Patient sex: M
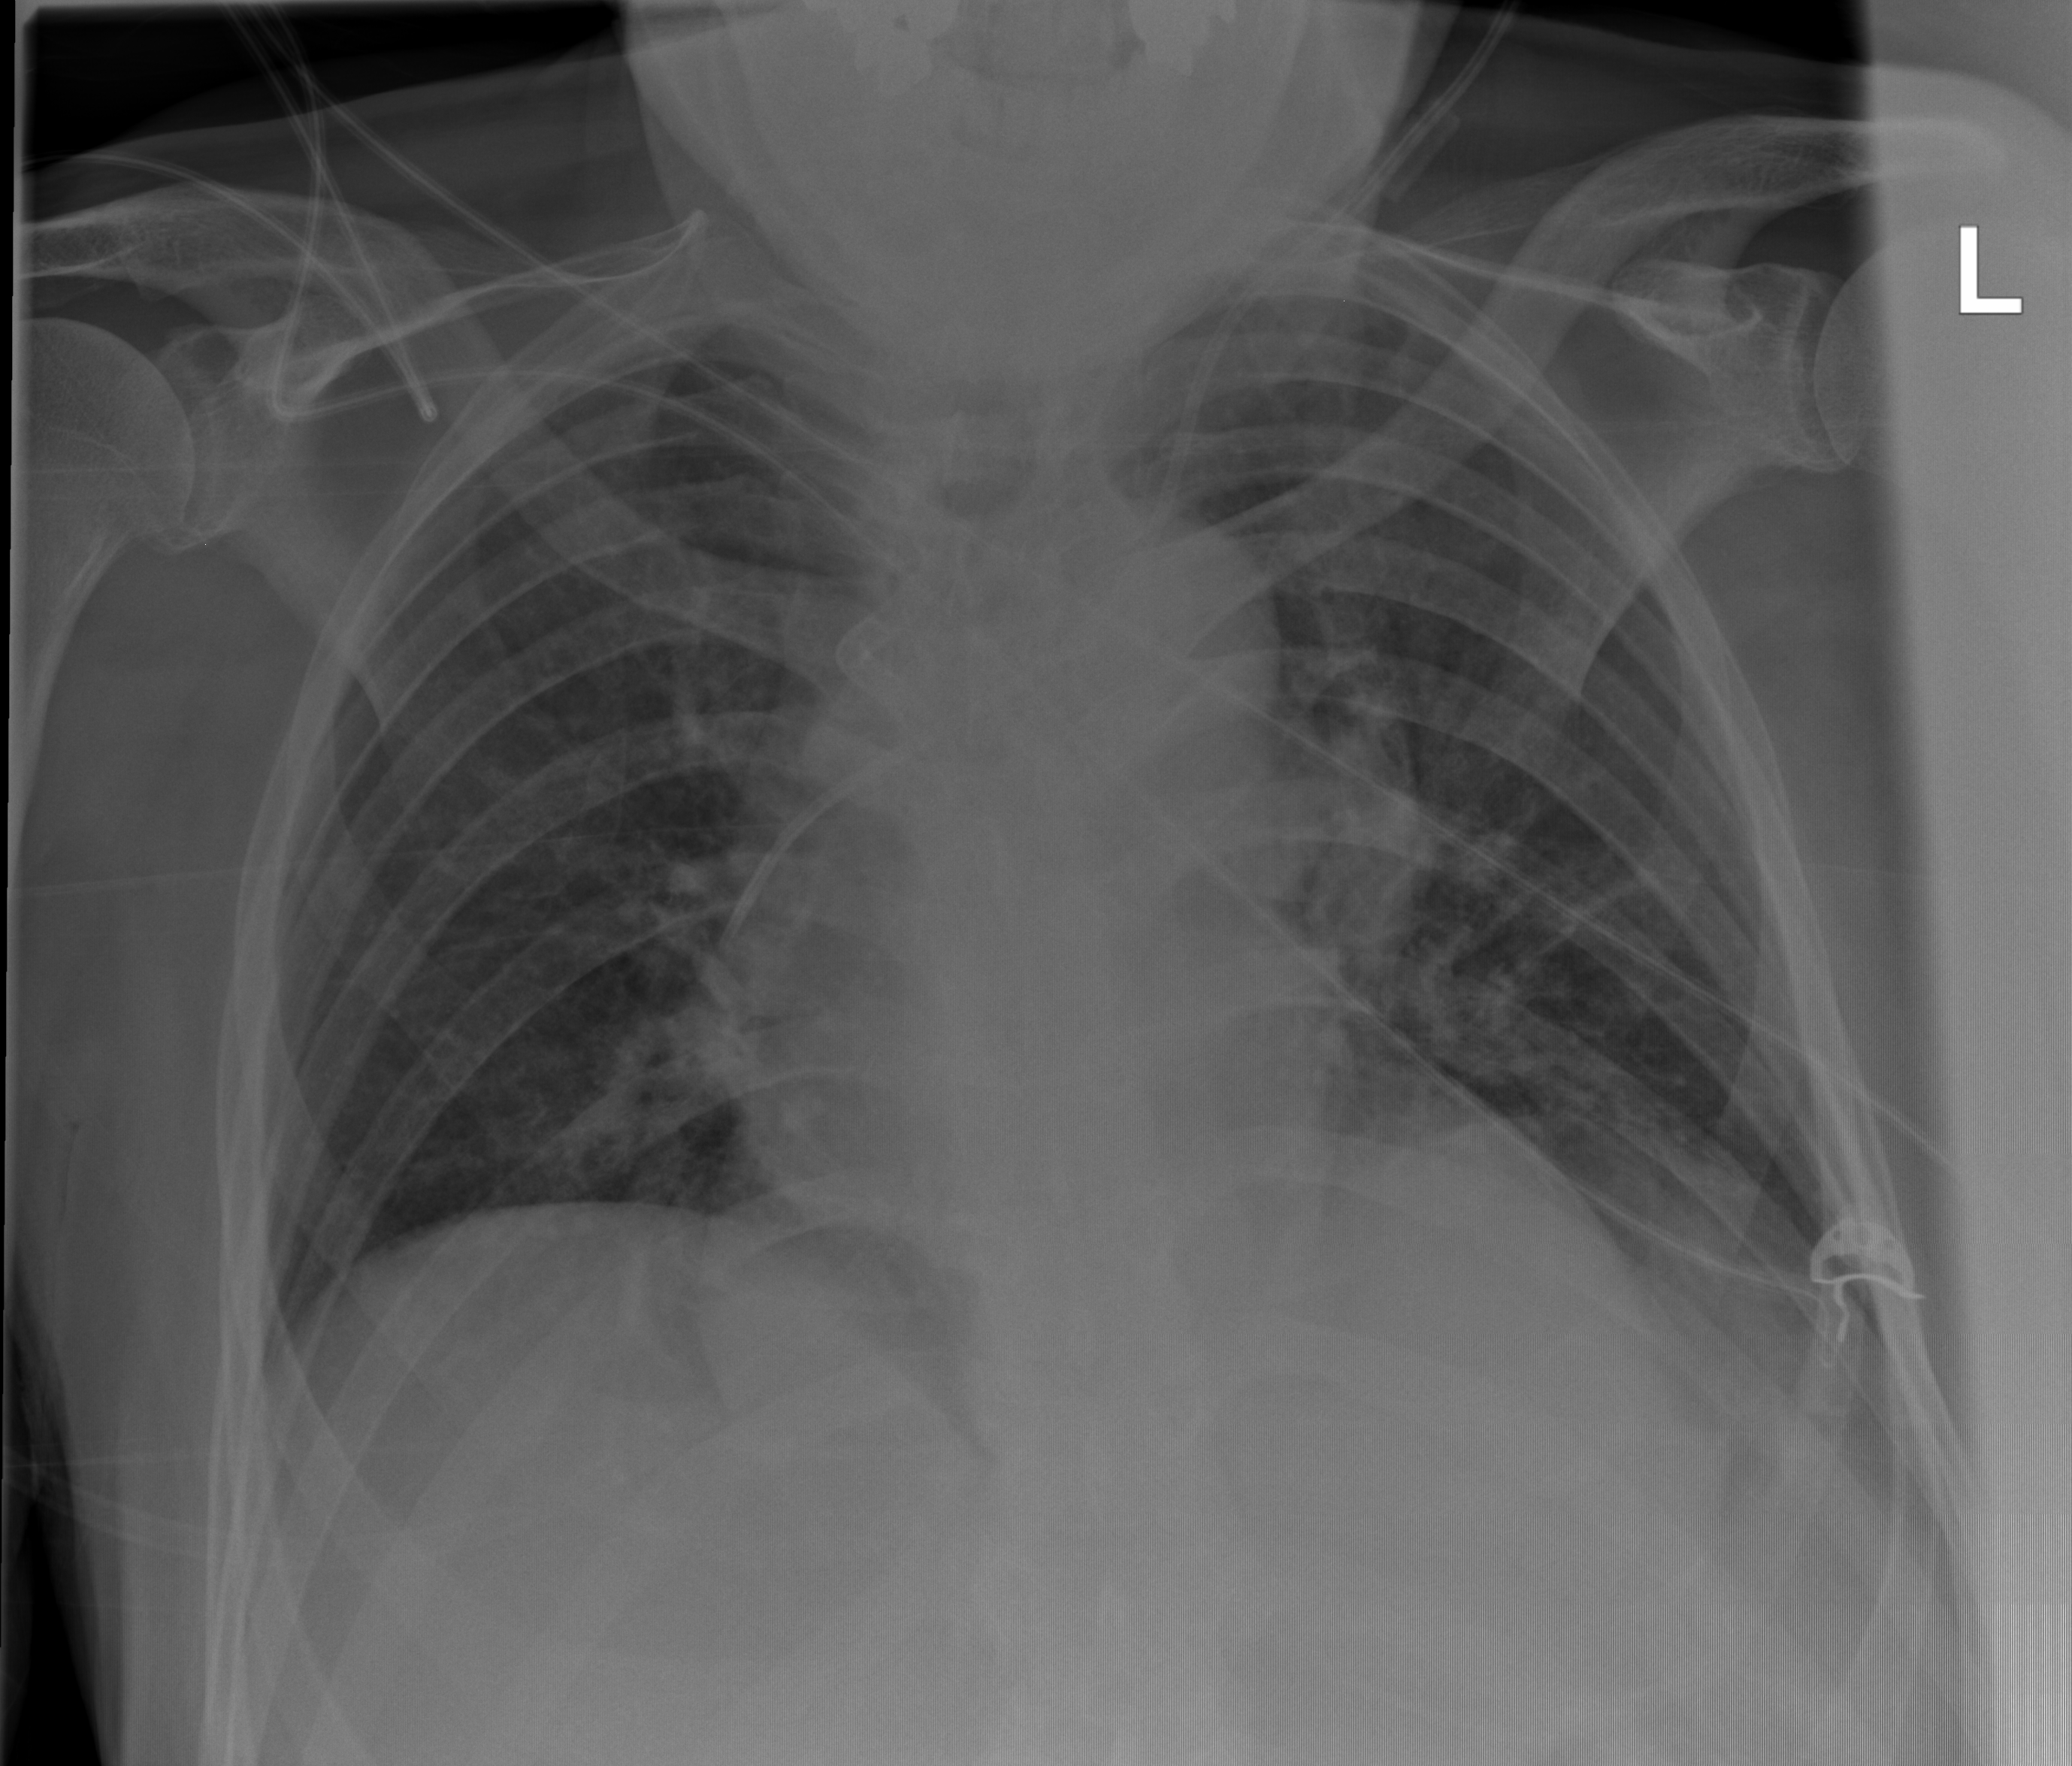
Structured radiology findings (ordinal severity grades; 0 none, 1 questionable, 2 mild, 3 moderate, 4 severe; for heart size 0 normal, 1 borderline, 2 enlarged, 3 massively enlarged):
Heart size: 2
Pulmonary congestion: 0
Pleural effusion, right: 0
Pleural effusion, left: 2
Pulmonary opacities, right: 0
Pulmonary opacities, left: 0
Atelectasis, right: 0
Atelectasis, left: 0